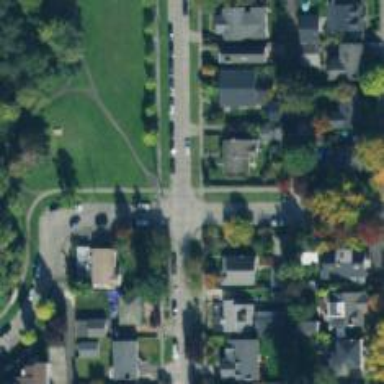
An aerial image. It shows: Residential road with separate sidewalk.